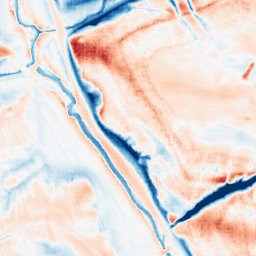
Category: classical
Decomposition family: gaussian_anisotropic
Decomposition parameters: sigma_x: 5
sigma_y: 10
Upsampling method: sinc_blackman
Upsampling parameters: scale: 8
kernel_size: 16
Upsampling scale: 8